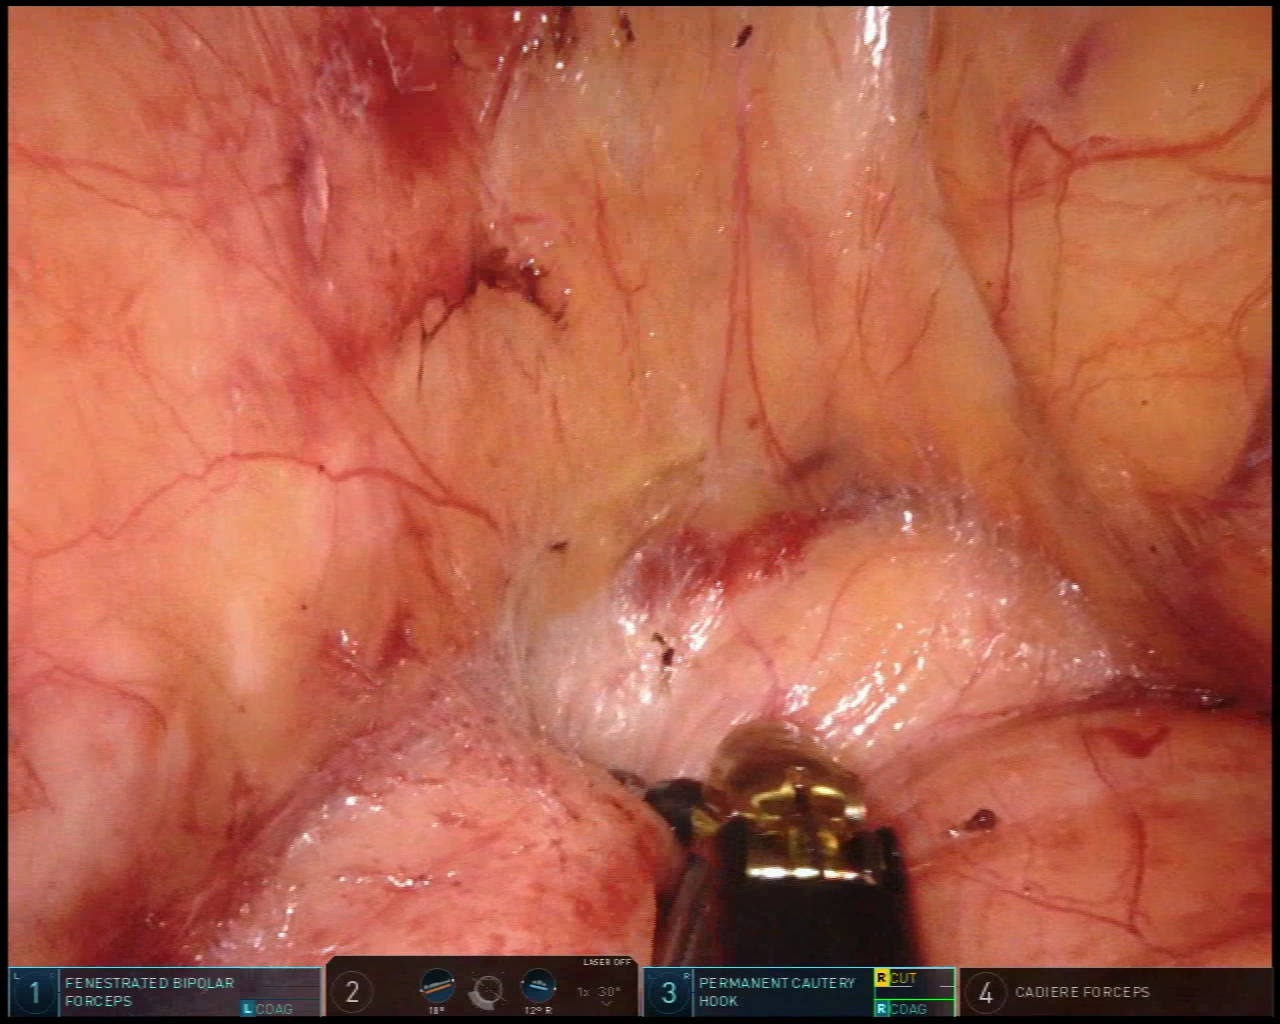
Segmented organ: pancreas
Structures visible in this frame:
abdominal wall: no
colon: no
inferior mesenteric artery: no
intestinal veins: no
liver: no
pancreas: yes
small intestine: no
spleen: no
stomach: no
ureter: no
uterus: no
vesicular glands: no